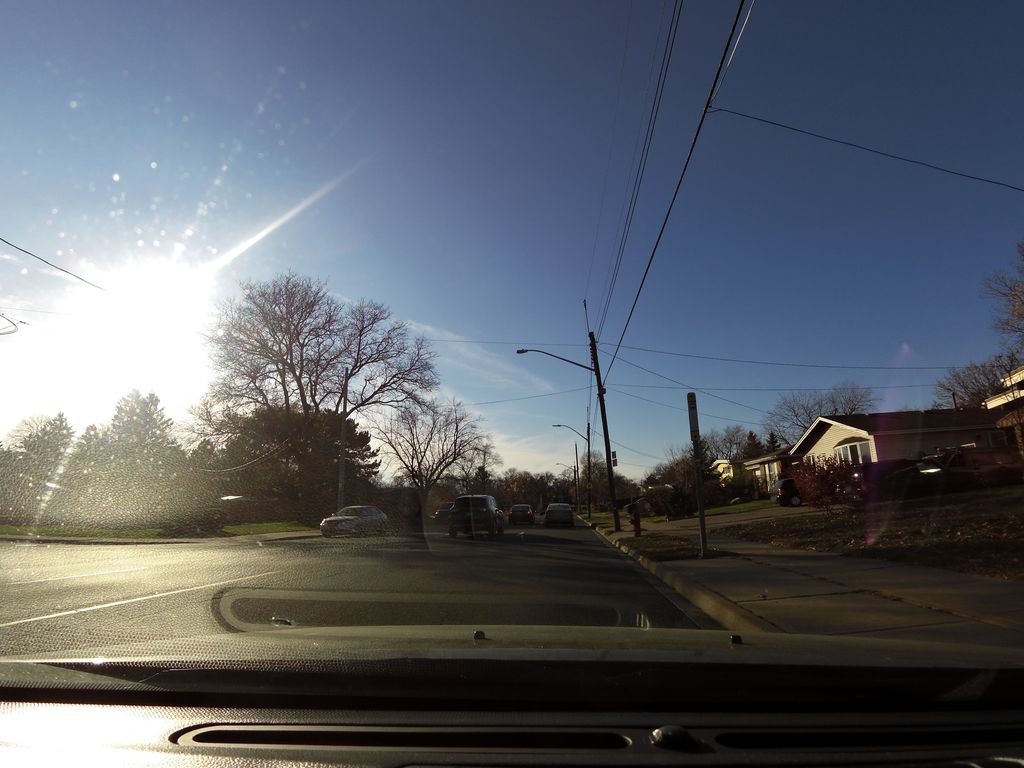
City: hamilton